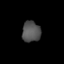
Tissue: lung
Cell type: Others
Senescence score: 0.233
Nuclear area (px): 375
Mean DAPI intensity: 83.192